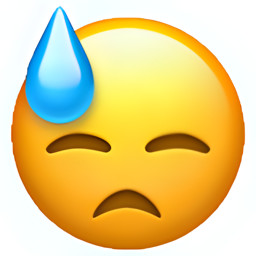
Name: face with cold sweat
Emoji: 😓
Group: Smileys & Emotion
Sub-group: face-concerned